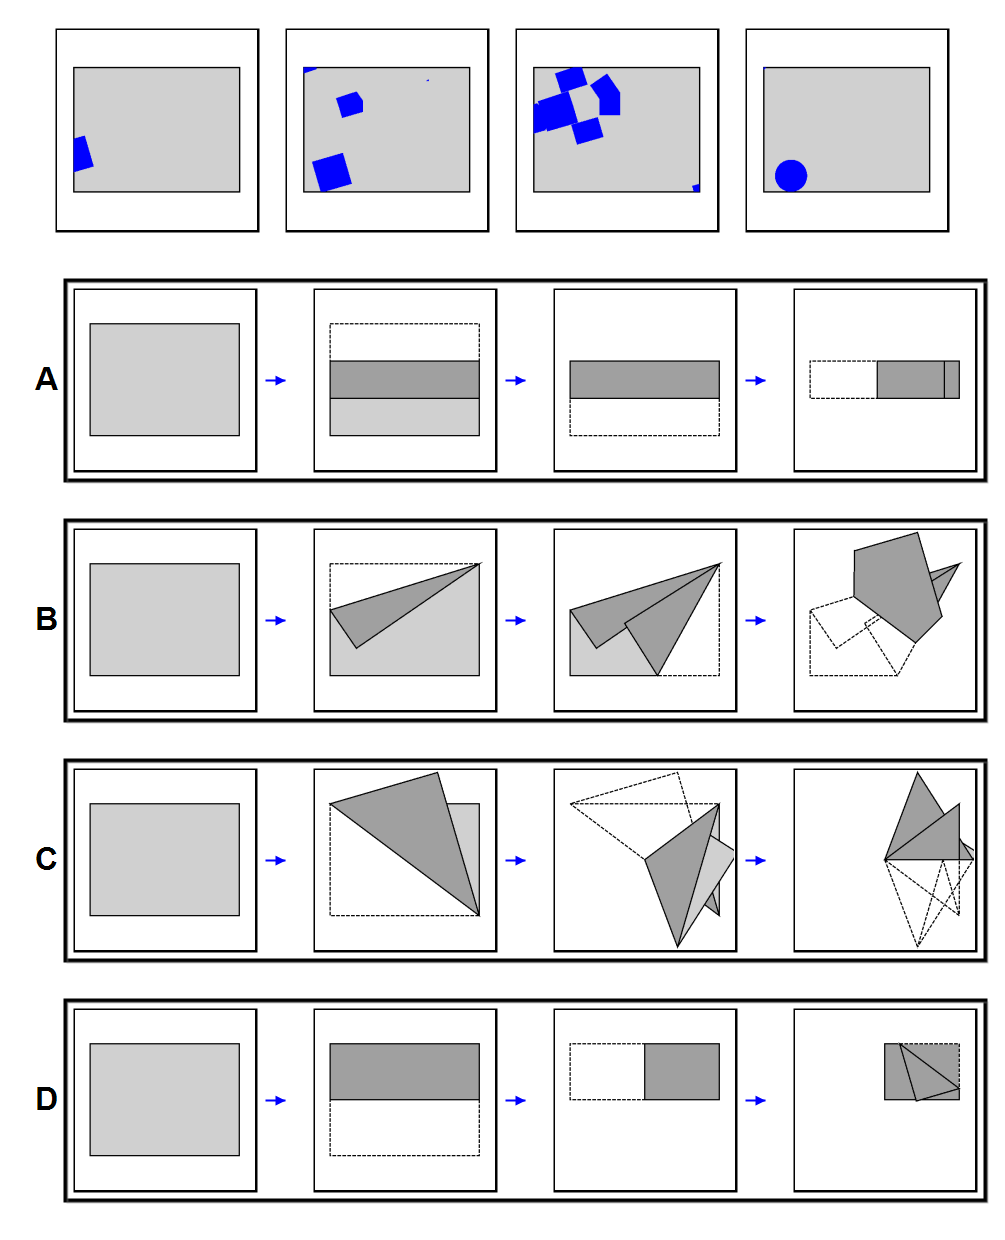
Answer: B